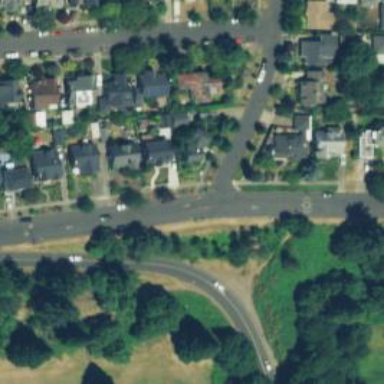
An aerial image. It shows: Residential road with sidewalk on the left.